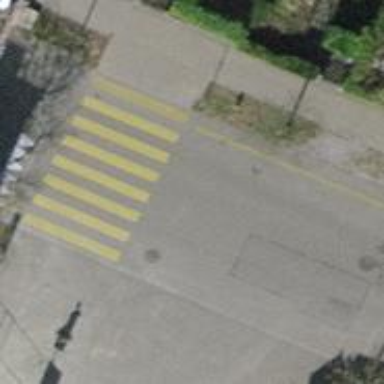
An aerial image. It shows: Table-style traffic calming feature.